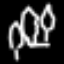
Label: leaf